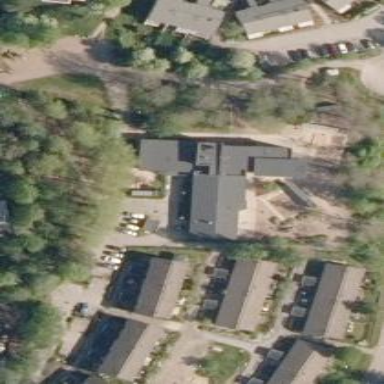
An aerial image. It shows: Kindergarten building.